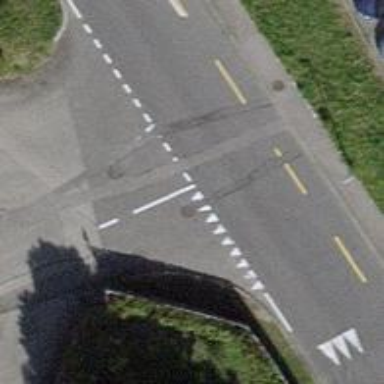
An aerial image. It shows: Unclassified road with asphalt surface. It has designated cycle lane.